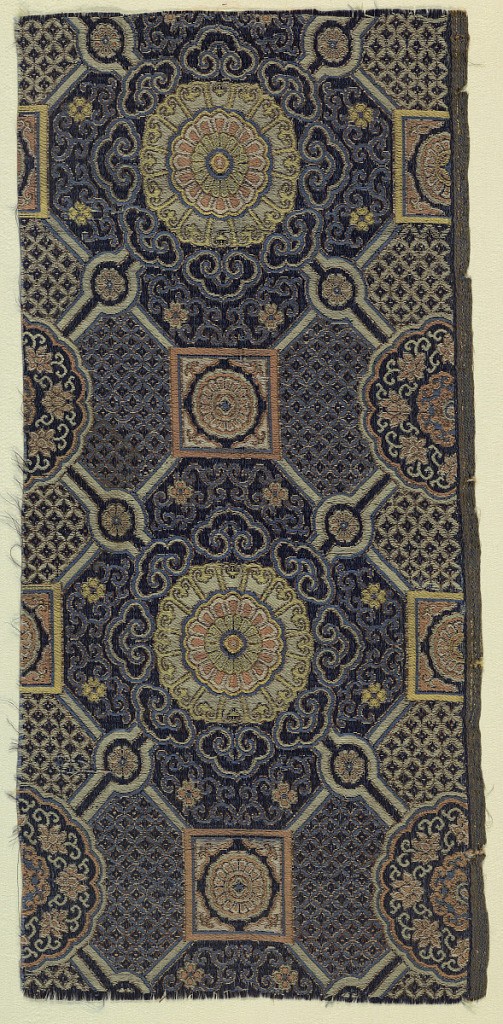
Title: Textile
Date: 19th century
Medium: silk
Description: Fret pattern on blue background ???